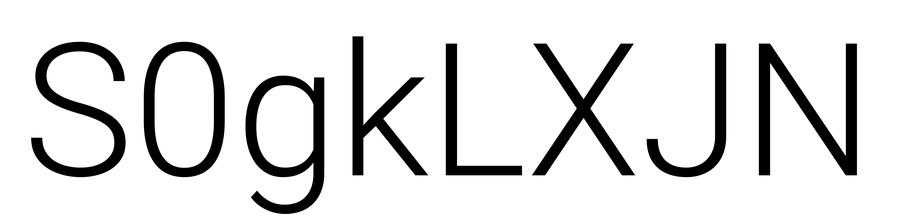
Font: Roboto_Light